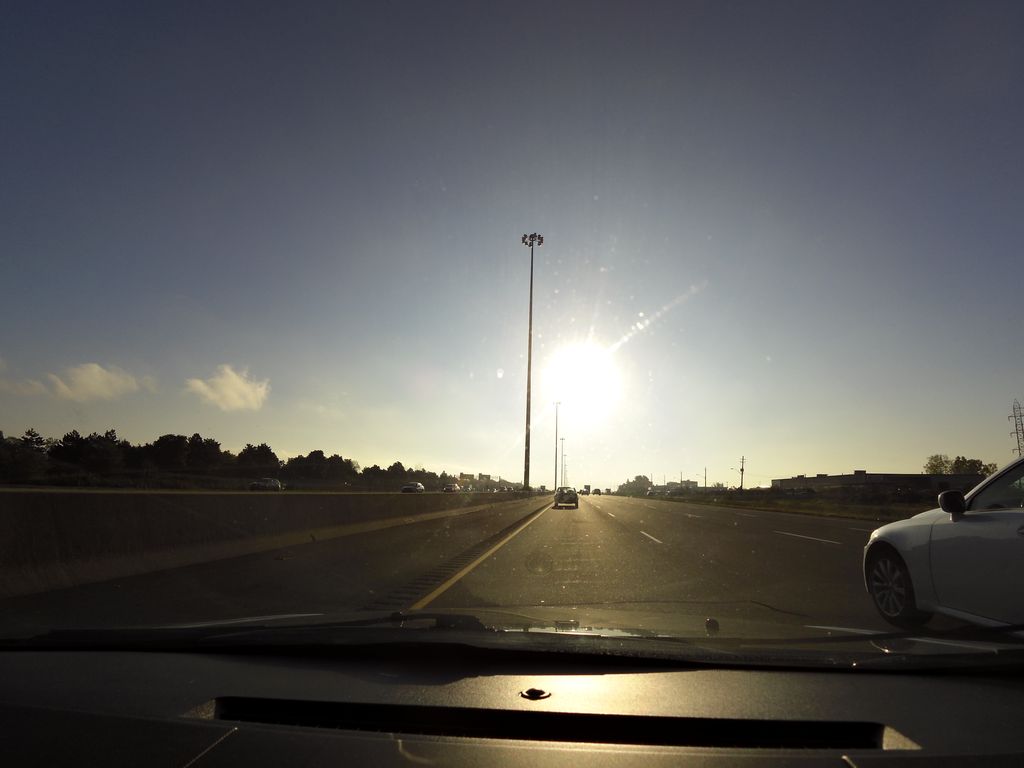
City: hamilton